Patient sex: F
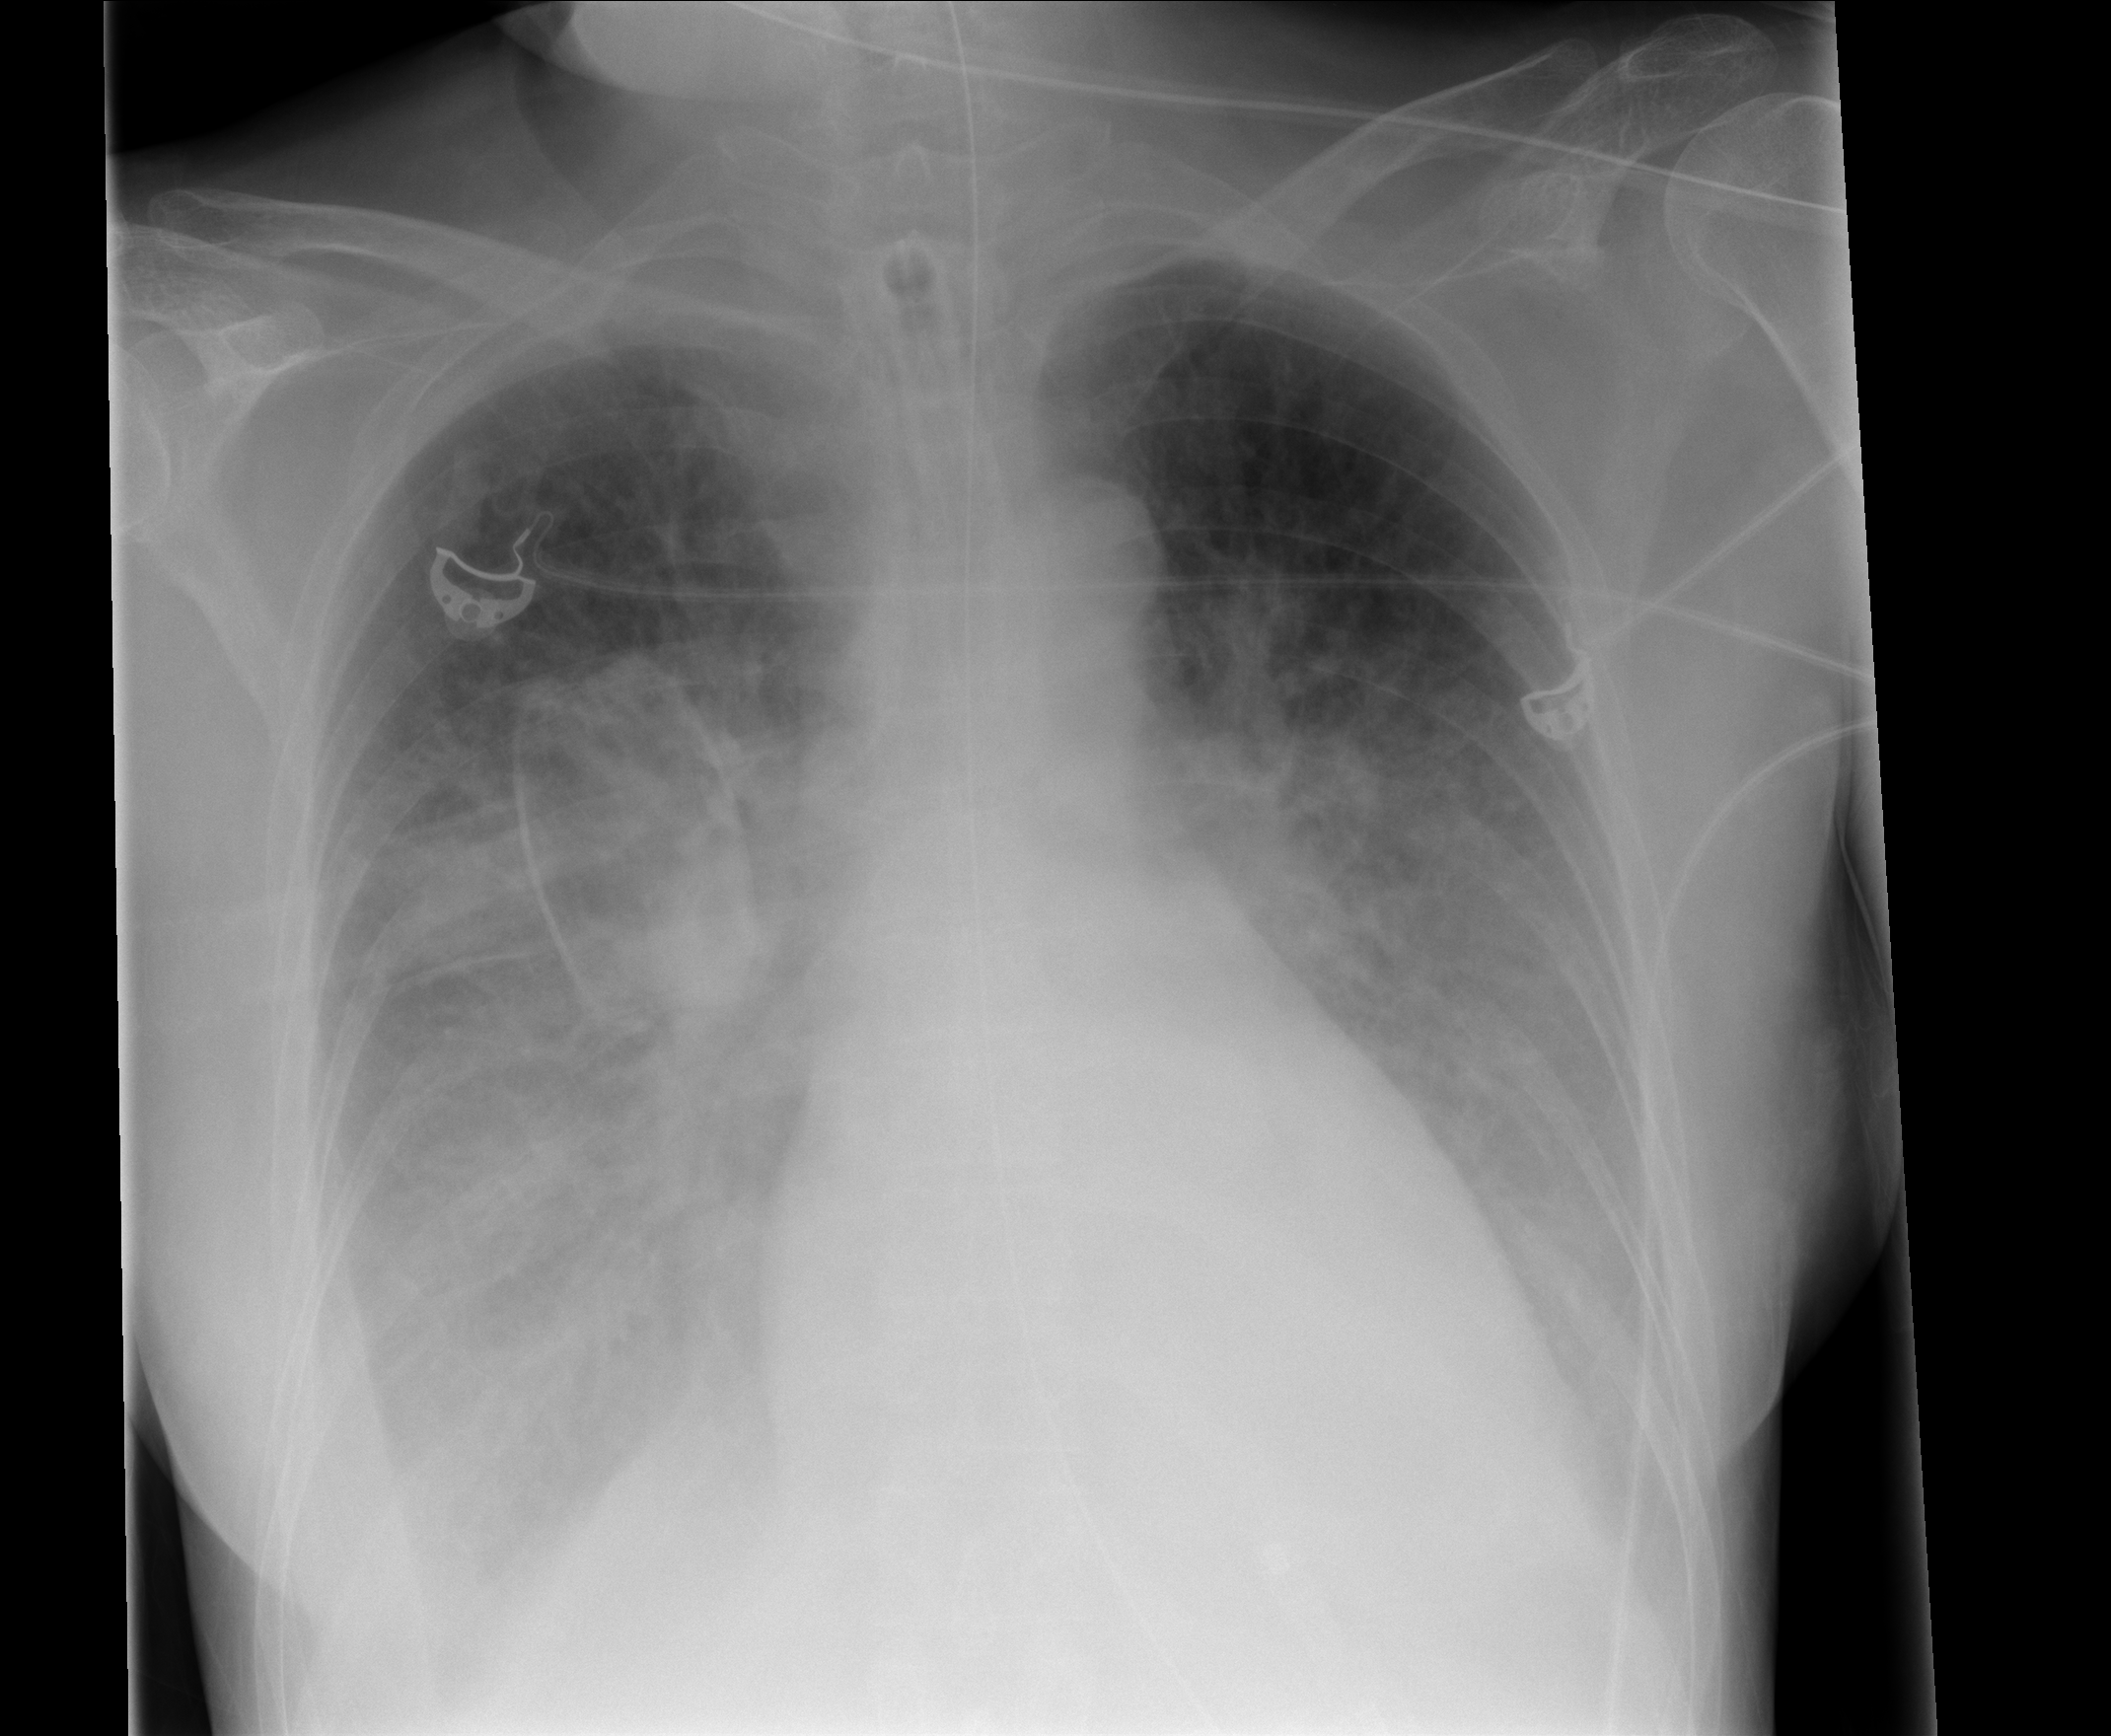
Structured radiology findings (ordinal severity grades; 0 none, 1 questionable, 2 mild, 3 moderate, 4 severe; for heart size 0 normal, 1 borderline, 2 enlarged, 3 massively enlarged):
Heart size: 1
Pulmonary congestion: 2
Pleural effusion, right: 2
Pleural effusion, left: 2
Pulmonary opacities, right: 2
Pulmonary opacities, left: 2
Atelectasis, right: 2
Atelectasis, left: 2